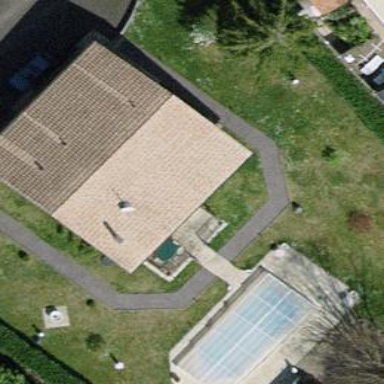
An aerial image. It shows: Garden surrounded by fence.